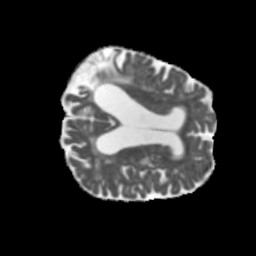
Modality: MD
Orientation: axial
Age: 66
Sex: female
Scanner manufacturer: siemens
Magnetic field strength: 3 T
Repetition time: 5.47 s
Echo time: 0.0854 s